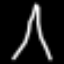
Label: The Eiffel Tower